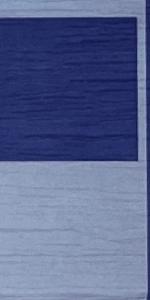
Label: Empty